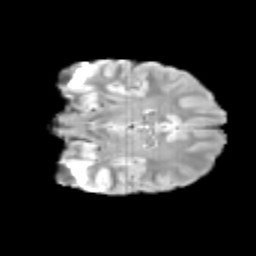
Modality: T2w
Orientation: coronal
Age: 13
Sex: male
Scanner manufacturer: siemens
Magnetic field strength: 3 T
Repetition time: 3.8 s
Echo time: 0.07 s